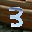
Label: 3